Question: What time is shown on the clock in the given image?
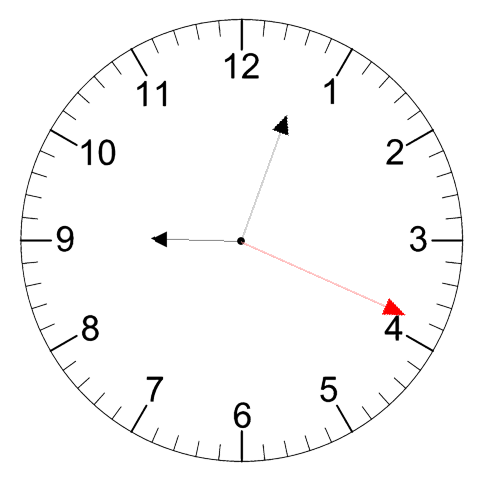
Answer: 09:03:19